Interaction volume radius: 10 \u00c5
Interaction volume height: 20 \u00c5
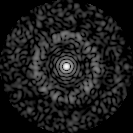
Disorder parameter: 0.8449